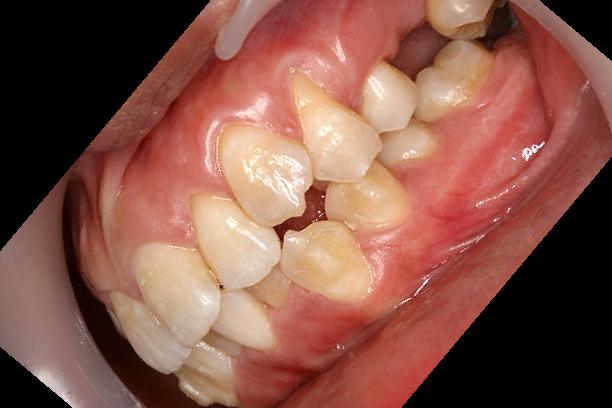
Condition: Gingivitis